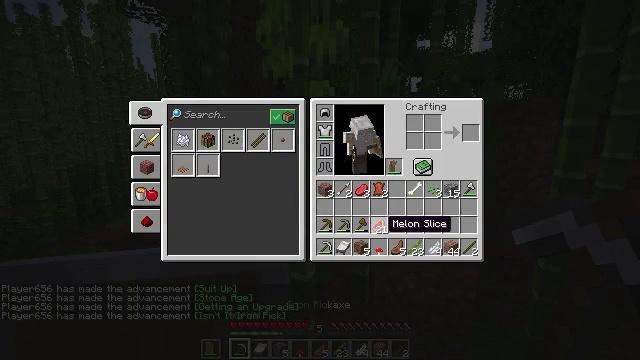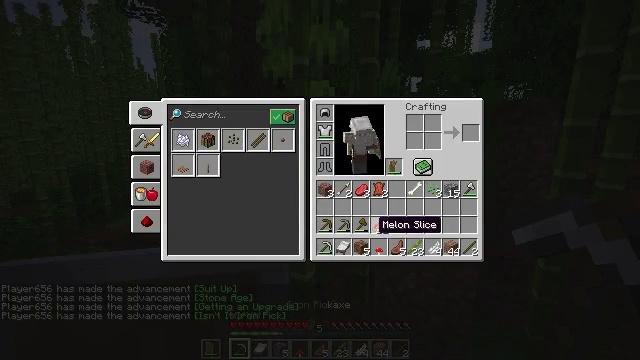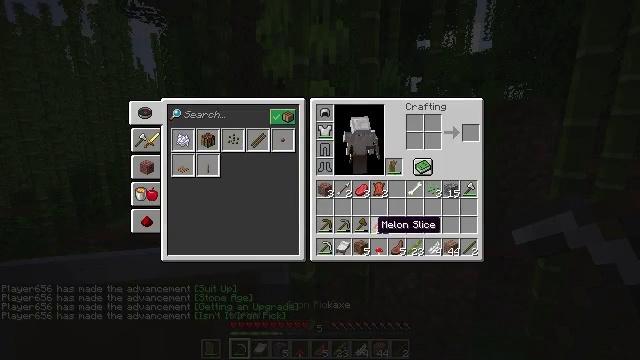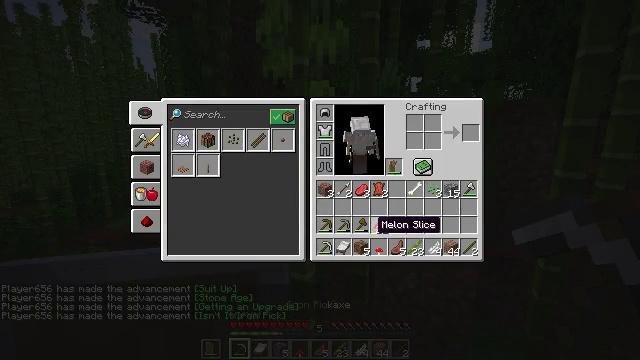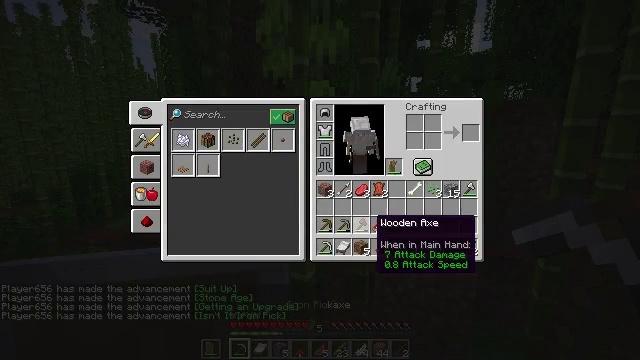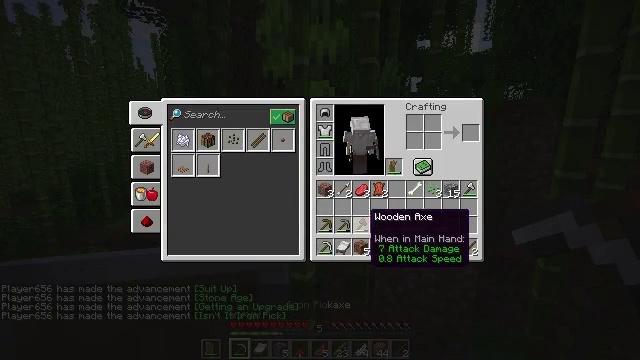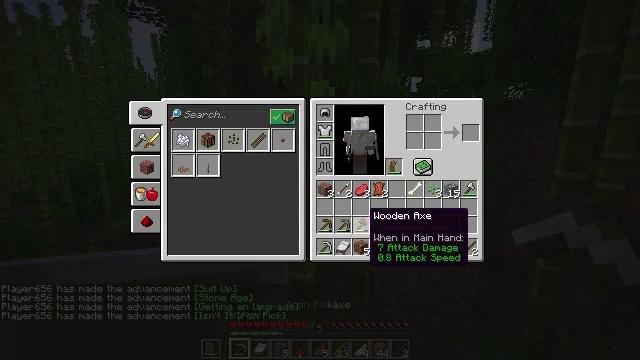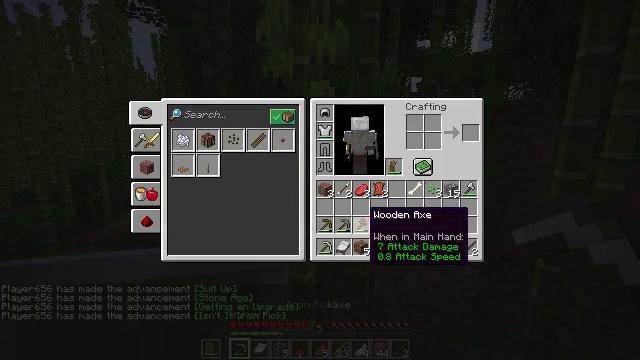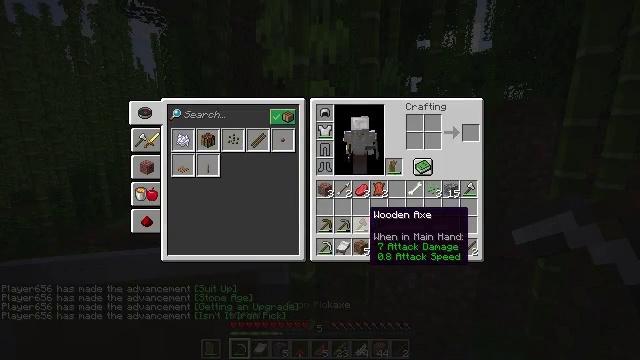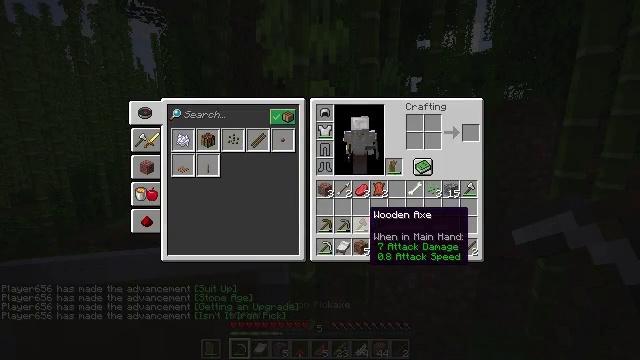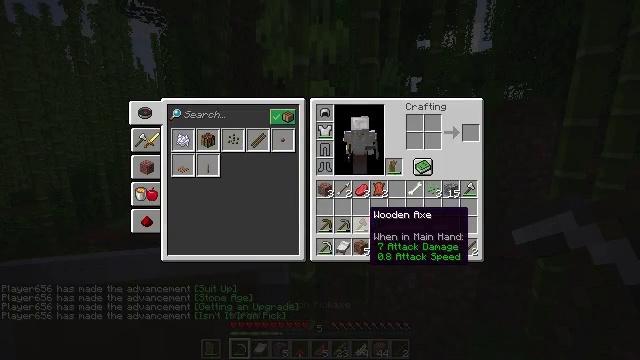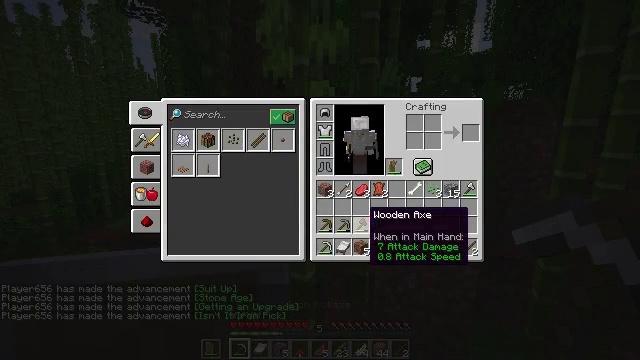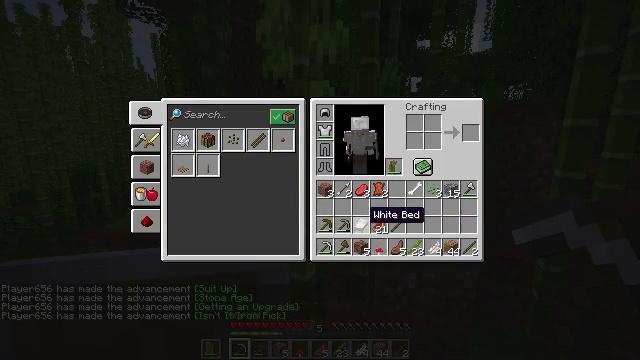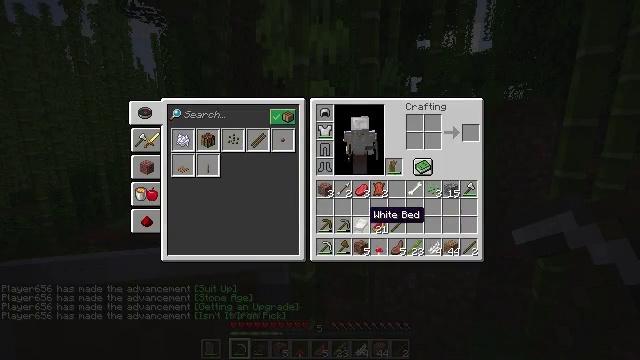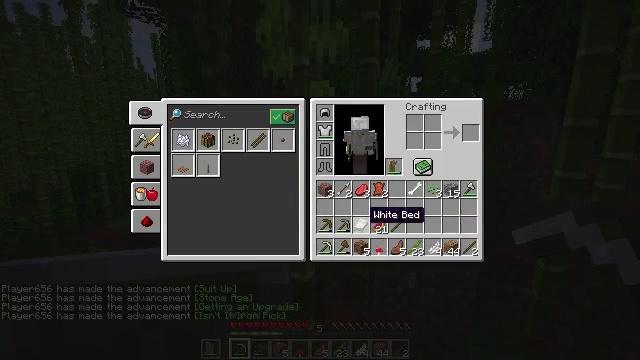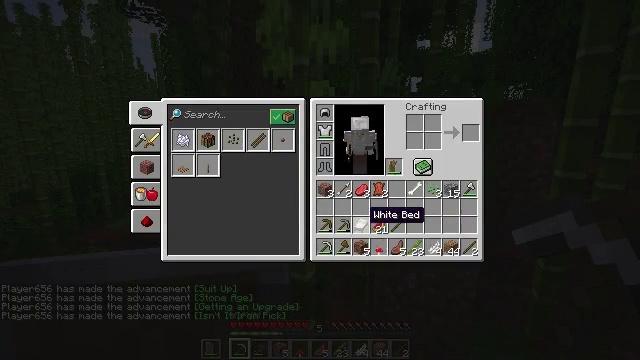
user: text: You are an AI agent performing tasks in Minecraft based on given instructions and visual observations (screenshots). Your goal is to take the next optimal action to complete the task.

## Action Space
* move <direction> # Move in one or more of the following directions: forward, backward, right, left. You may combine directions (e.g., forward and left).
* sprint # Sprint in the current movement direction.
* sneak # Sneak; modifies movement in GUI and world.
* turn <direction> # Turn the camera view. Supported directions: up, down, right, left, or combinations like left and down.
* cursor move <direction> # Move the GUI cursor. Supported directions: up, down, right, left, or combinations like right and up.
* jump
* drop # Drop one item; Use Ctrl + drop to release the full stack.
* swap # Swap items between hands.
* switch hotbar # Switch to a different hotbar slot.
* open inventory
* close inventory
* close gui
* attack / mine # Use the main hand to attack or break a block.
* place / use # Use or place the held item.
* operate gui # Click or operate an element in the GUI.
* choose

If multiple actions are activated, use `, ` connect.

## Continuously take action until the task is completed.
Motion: motion action
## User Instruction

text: Harvest bamboo from the farm.
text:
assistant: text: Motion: cursor move left
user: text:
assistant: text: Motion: no_op
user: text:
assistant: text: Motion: no_op
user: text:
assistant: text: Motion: no_op
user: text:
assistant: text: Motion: no_op
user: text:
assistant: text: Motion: no_op
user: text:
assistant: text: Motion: no_op
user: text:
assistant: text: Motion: no_op
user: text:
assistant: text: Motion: no_op
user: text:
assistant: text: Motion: no_op
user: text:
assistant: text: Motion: no_op
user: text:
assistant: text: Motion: switch to hotbar 2
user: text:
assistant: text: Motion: switch to hotbar 2
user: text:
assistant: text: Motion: switch to hotbar 2
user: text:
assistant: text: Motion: no_op
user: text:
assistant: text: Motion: no_op
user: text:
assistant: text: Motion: close inventory
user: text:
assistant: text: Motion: close inventory
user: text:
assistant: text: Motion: close inventory
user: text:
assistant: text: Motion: close inventory
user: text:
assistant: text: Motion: no_op
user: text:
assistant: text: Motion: no_op
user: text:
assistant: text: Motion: no_op
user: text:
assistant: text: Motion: no_op
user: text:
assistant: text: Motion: no_op
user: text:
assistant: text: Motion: no_op
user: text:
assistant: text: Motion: no_op
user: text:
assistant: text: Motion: open inventory
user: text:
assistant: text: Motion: open inventory
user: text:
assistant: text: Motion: no_op